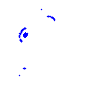
Particle: electron